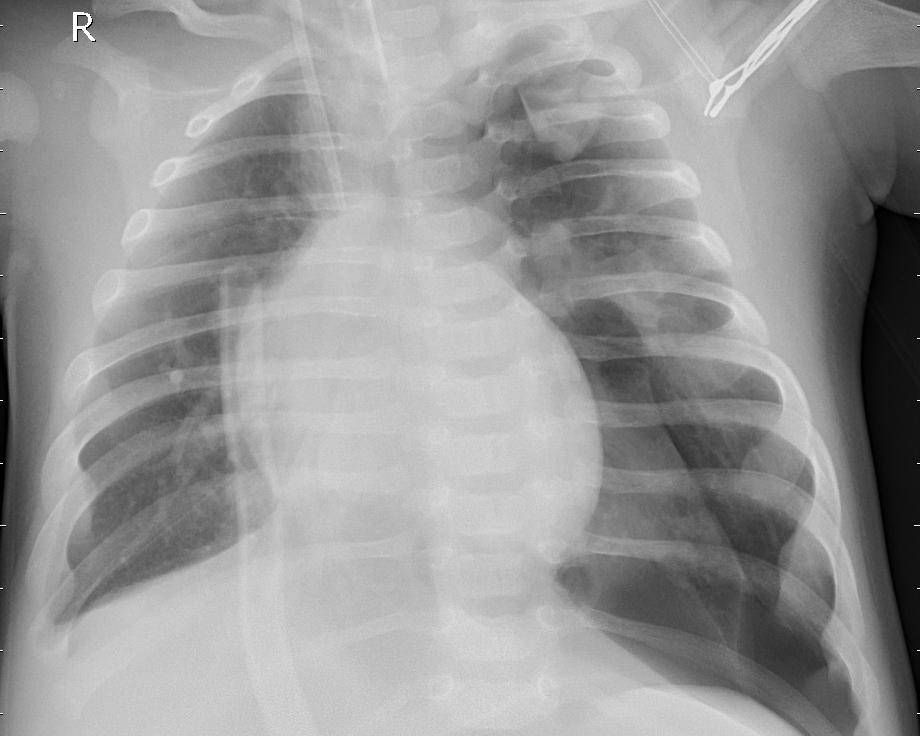
Diagnosis: PNEUMONIA